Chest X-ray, PA view. Patient: 72 years old, sex M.
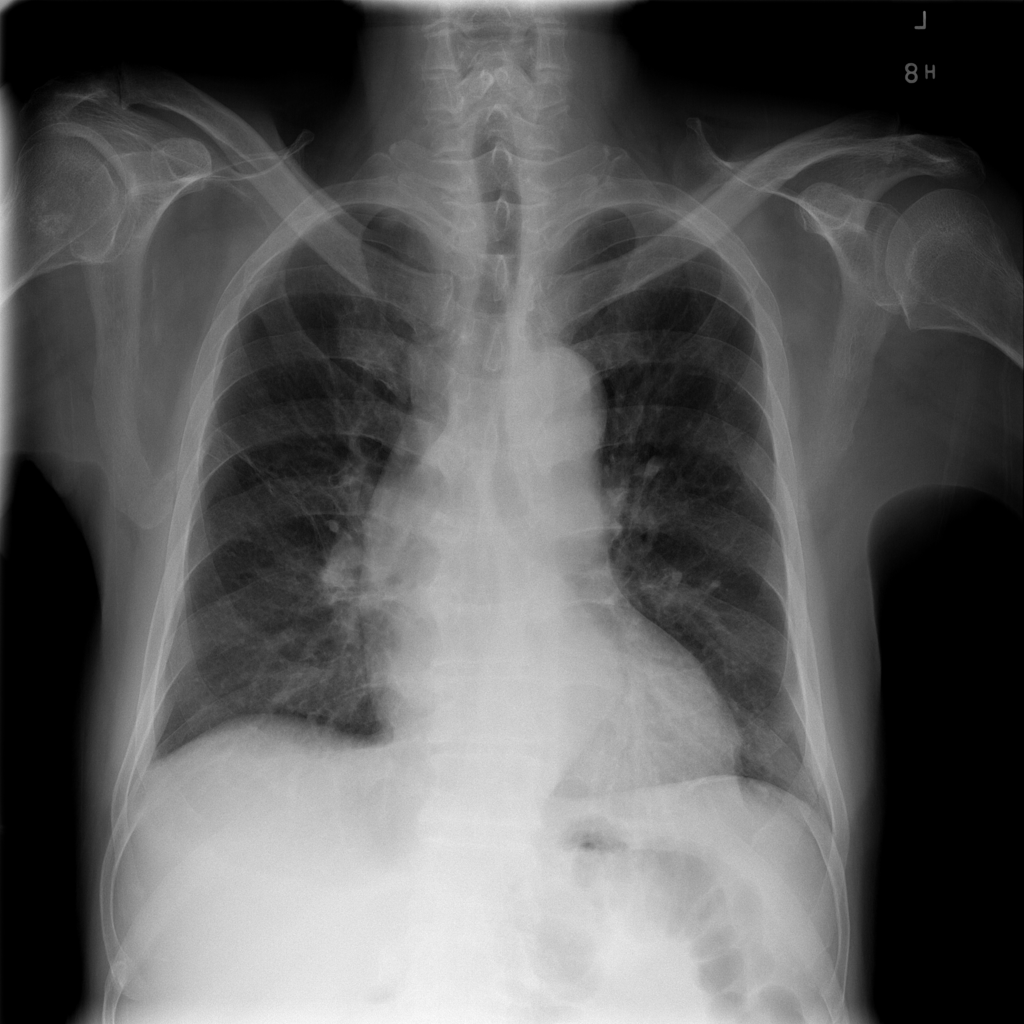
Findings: No Finding